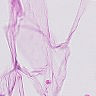
Metastatic tissue present: no